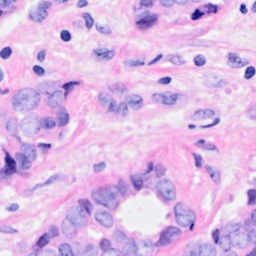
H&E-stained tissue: Breast